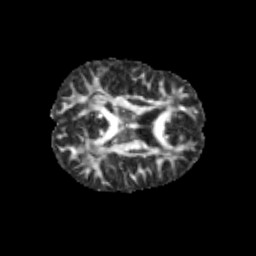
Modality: FA
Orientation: axial
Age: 10
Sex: male
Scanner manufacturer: siemens
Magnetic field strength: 3 T
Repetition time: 3.8 s
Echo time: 0.07 s